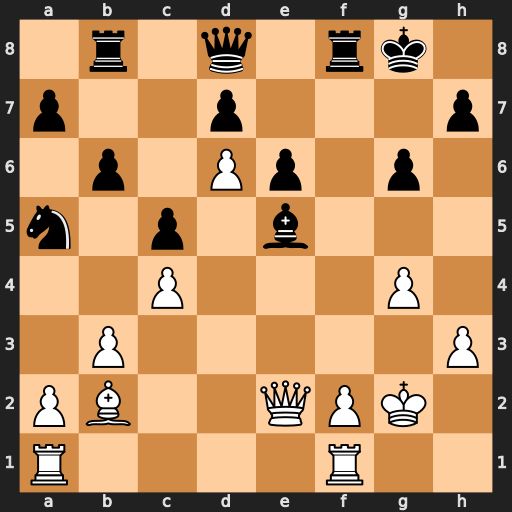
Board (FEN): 1r1q1rk1/p2p3p/1p1Pp1p1/n1p1b3/2P3P1/1P5P/PB2QPK1/R4R2
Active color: w
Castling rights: -
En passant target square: -
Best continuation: Qxe5 Qf6 Qxf6